Field crop: tomato
Growth stage: 2
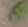
Species: solanum